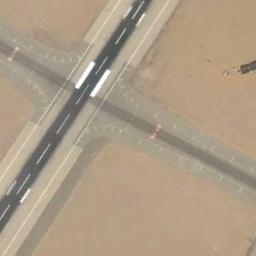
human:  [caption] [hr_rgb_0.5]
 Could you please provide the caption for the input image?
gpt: Next to the cross-shaped runway is a large area of ​​yellow bare ground  There are white short and thick signs on the runway .

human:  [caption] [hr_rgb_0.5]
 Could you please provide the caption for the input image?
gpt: There is space around the runway .

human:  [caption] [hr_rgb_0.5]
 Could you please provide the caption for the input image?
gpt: The runway is on the bare land .

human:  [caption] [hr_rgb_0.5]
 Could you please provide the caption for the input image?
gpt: The runway goes through the open area and another road connects to the runway .

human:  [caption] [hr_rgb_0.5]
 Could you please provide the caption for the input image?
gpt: There are yellow empty land beside the runway .